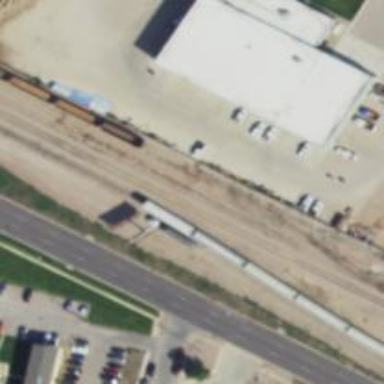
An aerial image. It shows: Railway yard.